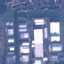
Land use / land cover: Industrial